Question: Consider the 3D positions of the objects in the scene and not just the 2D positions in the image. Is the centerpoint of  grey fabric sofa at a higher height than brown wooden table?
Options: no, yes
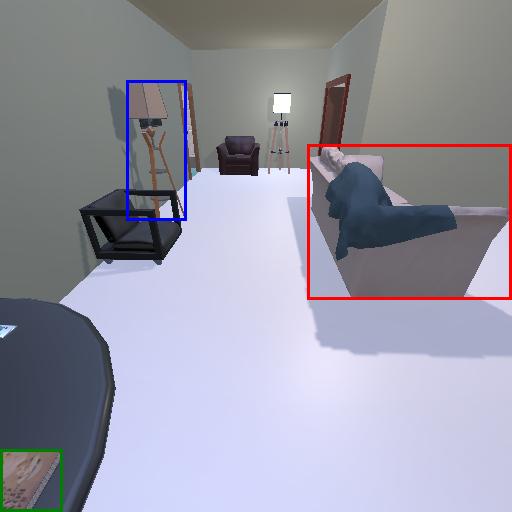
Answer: no